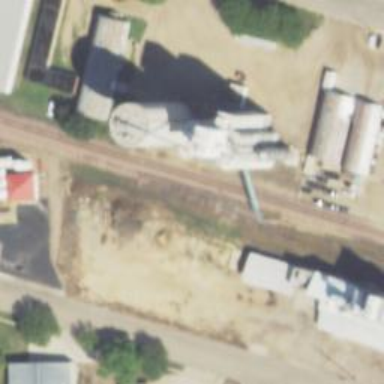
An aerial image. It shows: Railway siding for service.